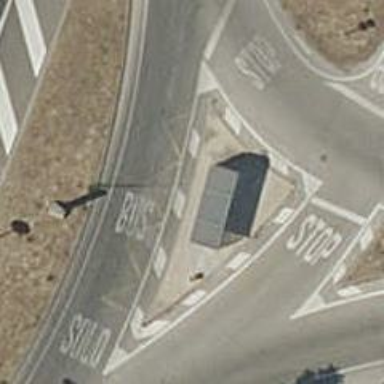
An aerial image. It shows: Bus stop with shelter. It is platform for public transport.